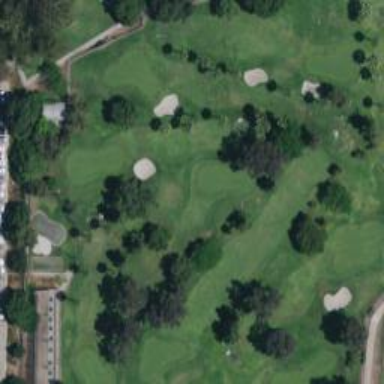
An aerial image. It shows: Golf hole.